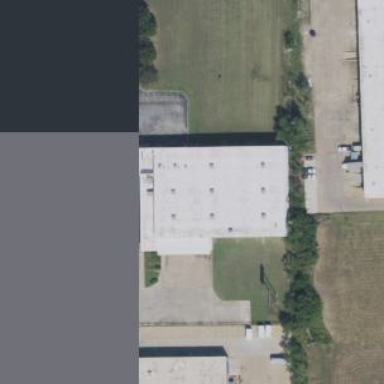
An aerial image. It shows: Building.